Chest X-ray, PA view. Patient: 44 years old, sex F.
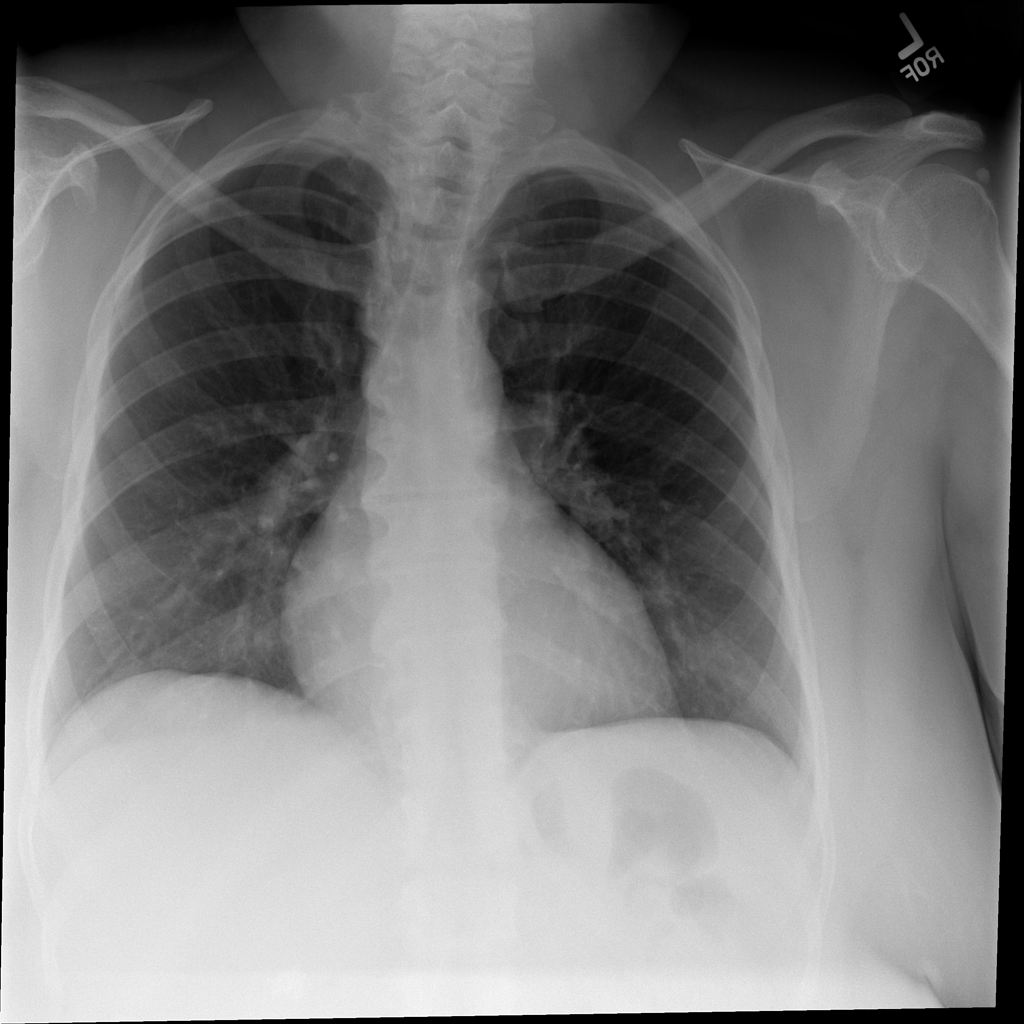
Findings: No Finding